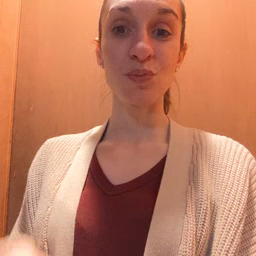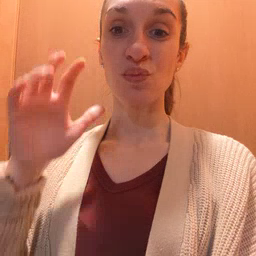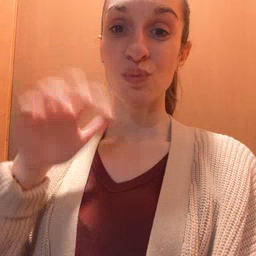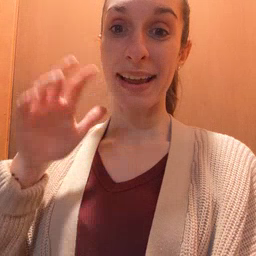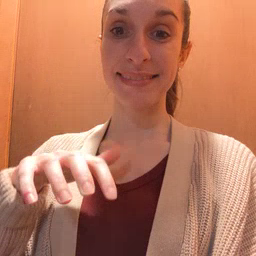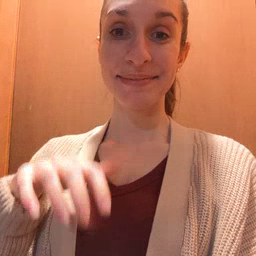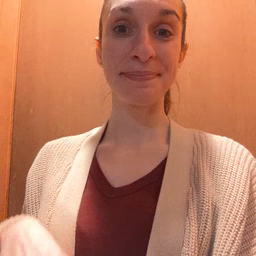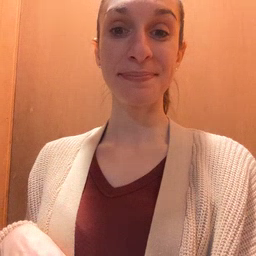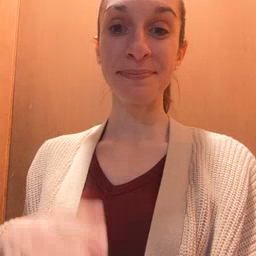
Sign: rain